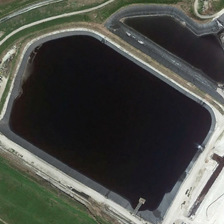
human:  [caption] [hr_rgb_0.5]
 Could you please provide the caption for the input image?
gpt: the pond seems very black observed from some direction .

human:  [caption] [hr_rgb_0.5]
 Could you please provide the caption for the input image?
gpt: green meadows are around two ponds .

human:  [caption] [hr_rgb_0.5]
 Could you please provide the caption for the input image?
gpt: green meadows are around two ponds .

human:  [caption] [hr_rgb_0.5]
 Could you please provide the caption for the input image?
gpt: the pond seems very black observed from some direction .

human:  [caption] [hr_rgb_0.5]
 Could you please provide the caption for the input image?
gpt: green meadows are around two ponds .